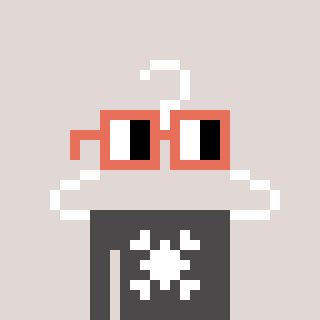
a pixel art character with square orange glasses, a hanger-shaped head and a grayscale-colored body on a warm background